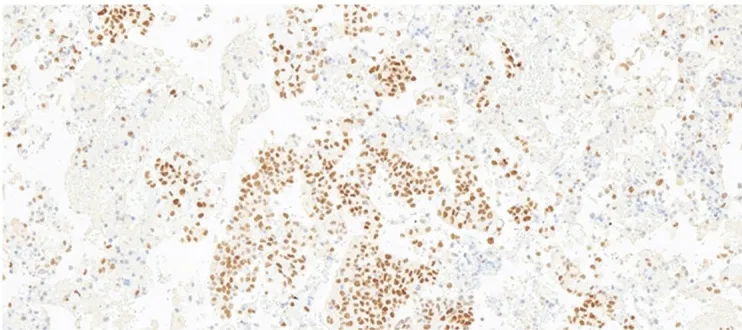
Pathological examination of the tissue specimen from endobronchial ultrasound-guided transbronchial needle aspiration and video-assisted thoracoscopic right lower lobectomy with mediastinal lymph node dissection. (B) Representative immunohistochemistry image showing tumor cells nuclear-positive for TTF1 (200x).
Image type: pathology (immunostaining)